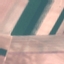
Land use / land cover: AnnualCrop